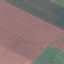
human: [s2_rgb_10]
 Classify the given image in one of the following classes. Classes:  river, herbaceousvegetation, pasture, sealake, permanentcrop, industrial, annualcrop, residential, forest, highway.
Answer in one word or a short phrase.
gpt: AnnualCrop